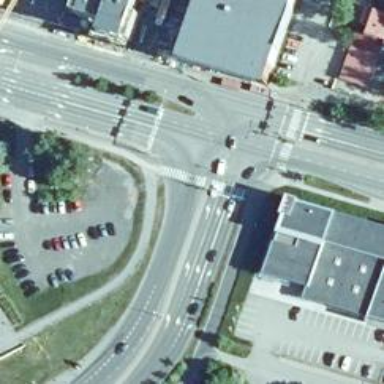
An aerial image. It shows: Secondary road with asphalt surface.